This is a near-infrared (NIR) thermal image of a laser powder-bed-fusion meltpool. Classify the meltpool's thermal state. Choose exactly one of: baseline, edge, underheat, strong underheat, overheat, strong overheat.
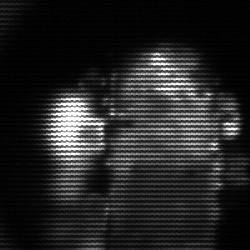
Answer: strong underheat